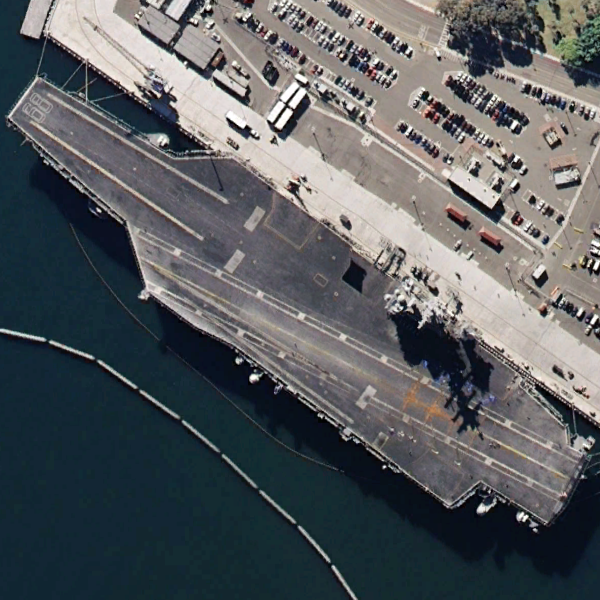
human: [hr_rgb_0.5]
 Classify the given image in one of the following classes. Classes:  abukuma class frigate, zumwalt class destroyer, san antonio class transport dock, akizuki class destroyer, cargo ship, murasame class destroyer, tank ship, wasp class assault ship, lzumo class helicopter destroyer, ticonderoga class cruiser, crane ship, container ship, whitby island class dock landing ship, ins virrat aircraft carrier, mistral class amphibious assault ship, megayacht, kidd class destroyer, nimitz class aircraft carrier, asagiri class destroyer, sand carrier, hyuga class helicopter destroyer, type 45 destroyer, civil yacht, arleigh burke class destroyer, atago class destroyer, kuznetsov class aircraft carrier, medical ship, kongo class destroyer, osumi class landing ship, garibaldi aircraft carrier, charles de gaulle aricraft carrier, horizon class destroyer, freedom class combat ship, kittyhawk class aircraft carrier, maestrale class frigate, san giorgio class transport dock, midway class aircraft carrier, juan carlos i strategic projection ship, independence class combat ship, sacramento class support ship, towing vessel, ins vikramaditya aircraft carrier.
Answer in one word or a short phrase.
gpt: Nimitz class aircraft carrier